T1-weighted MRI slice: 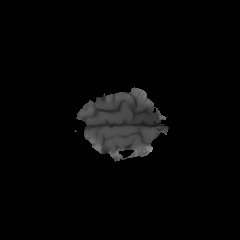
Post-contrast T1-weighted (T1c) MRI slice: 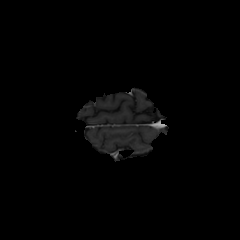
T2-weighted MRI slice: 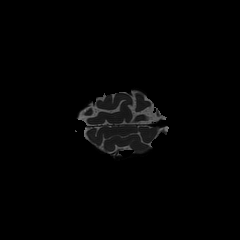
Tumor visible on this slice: no